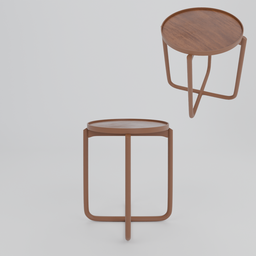
Label: furniture